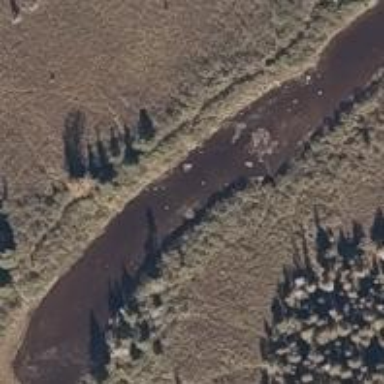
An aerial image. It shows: Rapids in the waterway.